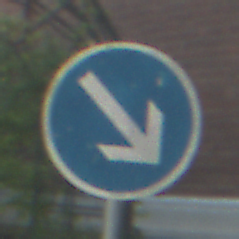
Verkehrszeichen: VorgeschriebeneVorbeifahrtRechts
Umgebung: Outdoor, Suburban
Tageszeit: Midday
Wetter: Clear
Licht: Natural
Jahreszeit: NotSpecified
Kontrast: HighContrast